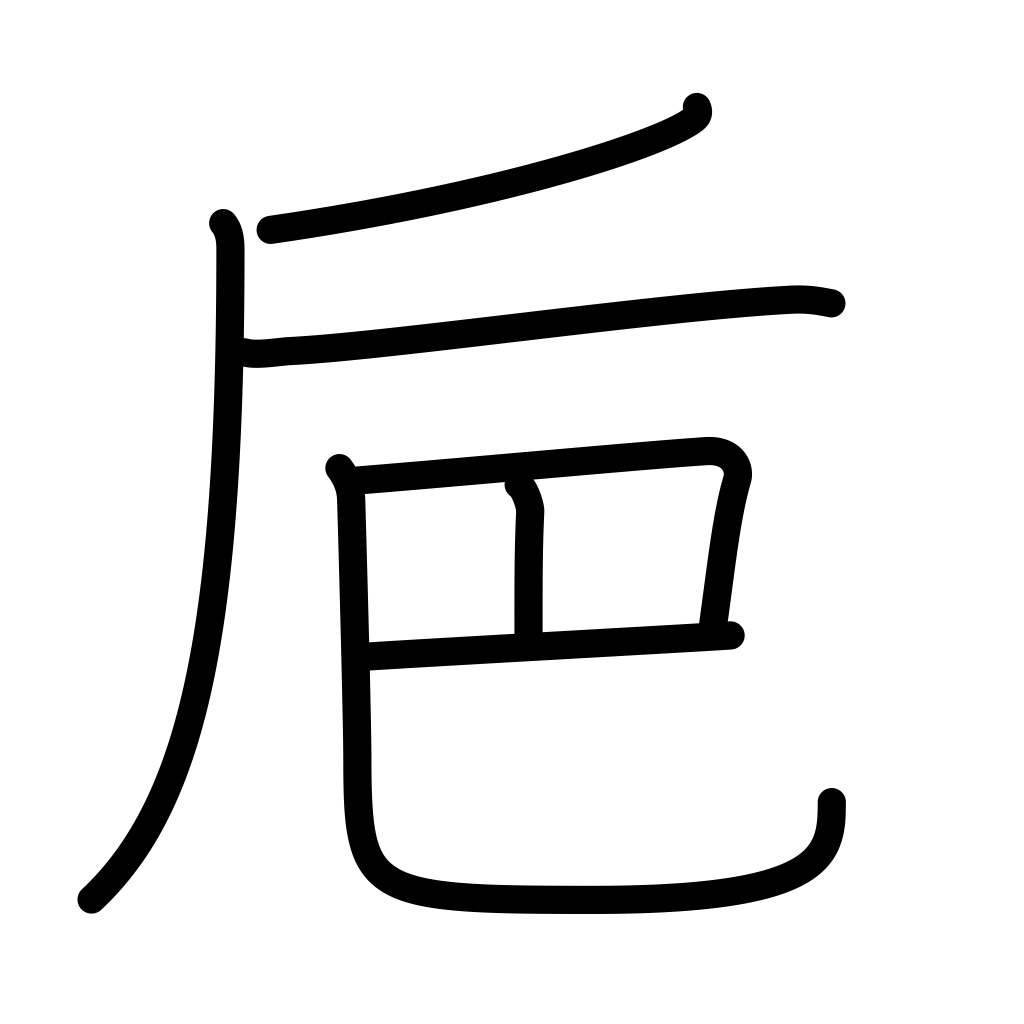
Meaning: large winecup, apt, fitting